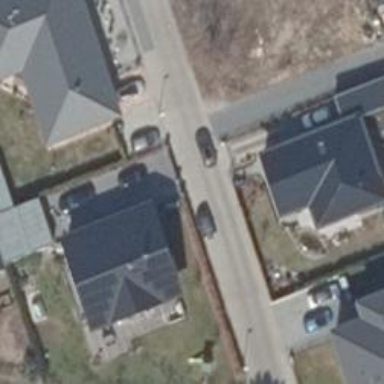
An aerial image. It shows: Driveway.